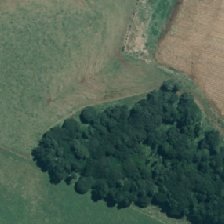
Land cover: indigenous_forest